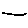
Label: line